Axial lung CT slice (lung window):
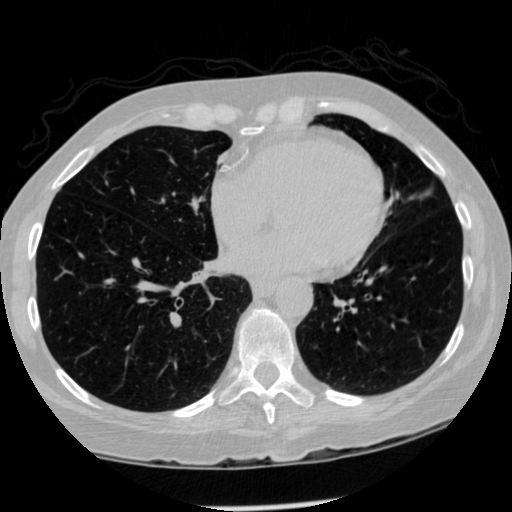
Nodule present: no